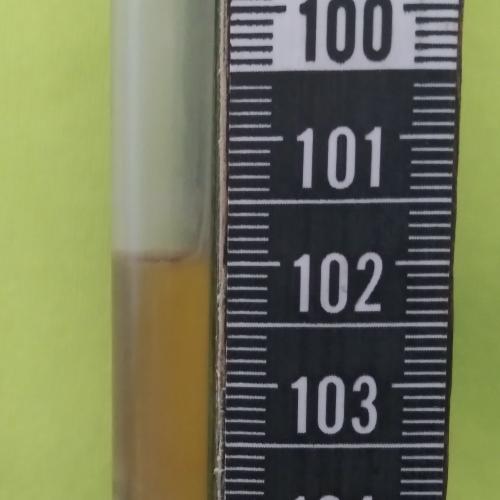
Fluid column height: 102.0 cm